Question: '''
citetest<-data.frame(db=c("db1","db2","db3","db4","db5"),
risall=c(248,134,360,122,46),
riscross=c(149,88,255,100,40),
risuniq=c(99,46,105,22,6))
head(citetest)
#> db risall riscross risuniq
#> 1 db1 248 149 99
#> 2 db2 134 88 46
#> 3 db3 360 255 105
#> 4 db4 122 100 22
#> 5 db5 46 40 6
'''
<URL>

using the above dataframe I'm looking to develop a stacked bar chart, one for each "dbx" column. The fill colors need to align with the corresponding row.
'''
ggplot(df, aes(x=db, y=y, fill=y))+
geom_bar(position="stack", stat="identity")
'''
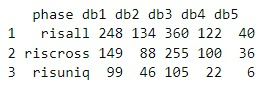
Answer: You need to get your phases-columns in a long format in order to plot them with 'ggplot':
'''
library(tidyr)
citetest |>
pivot_longer(-db) |>
ggplot(aes(x=db, y=value, fill=name))+
geom_bar(position="stack", stat="identity")
'''
<URL>